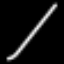
Label: line